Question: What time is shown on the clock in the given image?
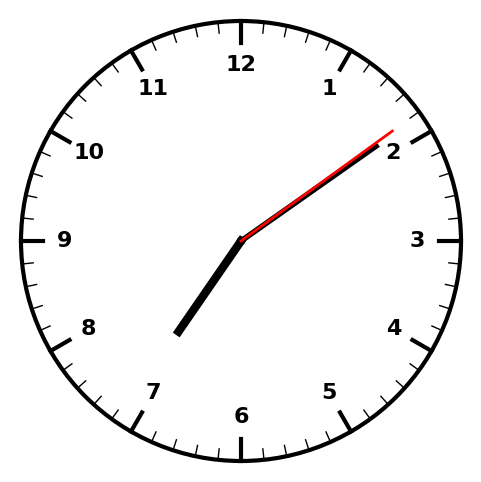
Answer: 07:09:09